【题型】解答题　【知识点】函数　【难度】easy
已知函数 $ f(x) = \begin{cases}
\cos x, & -\pi \leq x < 0, \\
\sin x, & 0 \leq x \leq \pi.
\end{cases} $

\vspace{1em}

\noindent (1) 作出该函数的图象；

\noindent (2) 若 $ f(x) = \frac{1}{2} $，求 $ x $ 的值；

\noindent (3) 若 $ a \in \mathbf{R} $，讨论方程 $ f(x) = a $ 的解的个数。
【解答】
% --- 答案与分析 ---
\noindent \textcolor{red}{【答案】} (1) 图见解析； (2) $ x = -\frac{\pi}{3} $ 或 $ \frac{\pi}{6} $ 或 $ \frac{5\pi}{6} $； (3) 当 $ a > 1 $ 或 $ a < -1 $ 时，解的个数为 0；当 $ -1 \leq a < 0 $ 或 $ a = 1 $ 时，解的个数为 1；当 $ 0 \leq a < 1 $ 时，解的个数为 3。

\vspace{1em}

\noindent \textcolor{red}{【分析】}

\noindent (1) 根据正余弦函数的图象即可画出；

\noindent (2) 讨论 $ x $ 的范围根据解析式即可求解；

\noindent (3) 方程 $ f(x) = a $ 的解的个数等价于 $ y = f(x) $ 与 $ y = a $ 的图象的交点个数，结合图象即可得出。

\vspace{1em}

% --- 详细解析与绘图 ---
\noindent \textcolor{red}{【详解】}

% 使用 minipage 进行左右布局
\noindent
\begin{minipage}{0.55\textwidth}
    \noindent (1) $f(x)$ 的函数图象如下：

    \vspace{3em} % 留出空间给右侧的图，或者如果图在下方则调整此处

    \noindent (2) 当 $-\pi \leq x < 0$ 时，$f(x) = \cos x = \frac{1}{2}$，解得 $x = -\frac{\pi}{3}$。

    \noindent 当 $0 \leq x \leq \pi$ 时，$f(x) = \sin x = \frac{1}{2}$，解得 $x = \frac{\pi}{6}$ 或 $\frac{5\pi}{6}$。

    \noindent 综上，$x = -\frac{\pi}{3}$ 或 $\frac{\pi}{6}$ 或 $\frac{5\pi}{6}$。

    \vspace{1em}

    \noindent (3) 方程 $f(x) = a$ 的解的个数等价于 $y = f(x)$ 与 $y = a$ 的图象的交点个数。

    \noindent 由 (1) 中函数图象可得：

    \noindent 当 $a > 1$ 或 $a < -1$ 时，解的个数为 0；

    \noindent 当 $-1 \leq a < 0$ 或 $a = 1$ 时，解的个数为 1；

    \noindent 当 $0 \leq a < 1$ 时，解的个数为 3。
\end{minipage}
\hfill

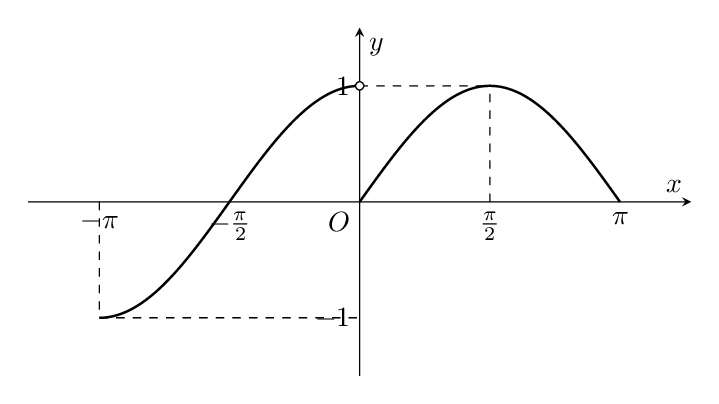